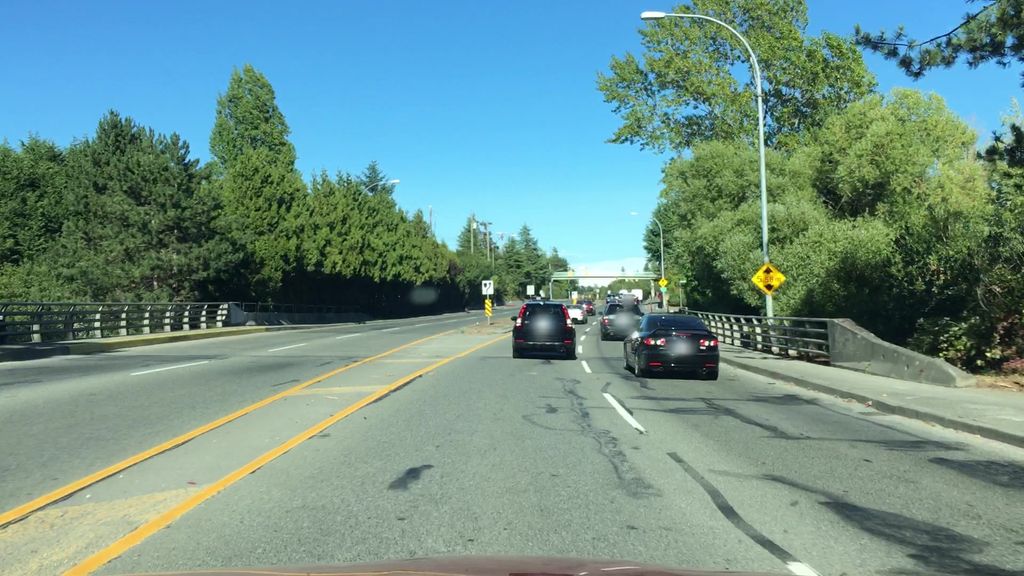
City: victoria